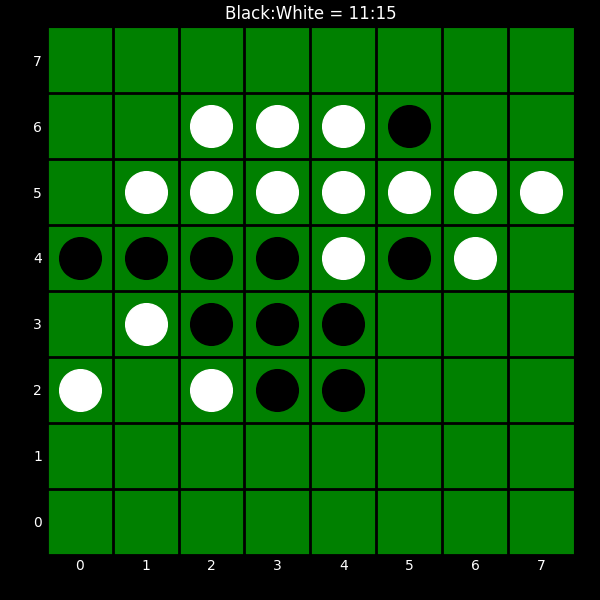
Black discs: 11
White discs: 15